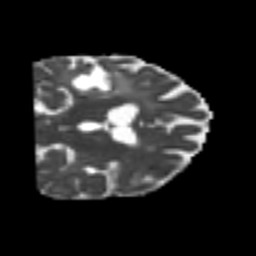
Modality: MD
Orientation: coronal
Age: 50
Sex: female
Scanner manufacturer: siemens
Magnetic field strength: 3 T
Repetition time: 4.999 s
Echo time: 0.07946 s